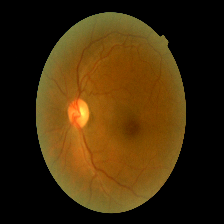
Diabetic retinopathy grade: Mild